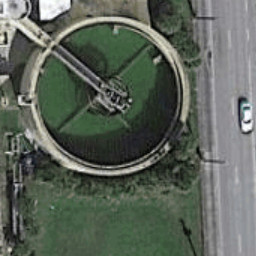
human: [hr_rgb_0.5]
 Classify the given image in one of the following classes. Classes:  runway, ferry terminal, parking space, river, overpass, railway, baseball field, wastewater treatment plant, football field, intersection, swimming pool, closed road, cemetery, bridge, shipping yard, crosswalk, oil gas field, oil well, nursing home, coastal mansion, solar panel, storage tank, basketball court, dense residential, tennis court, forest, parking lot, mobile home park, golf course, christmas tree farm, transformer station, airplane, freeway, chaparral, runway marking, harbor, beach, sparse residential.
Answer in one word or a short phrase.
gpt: wastewater treatment plant